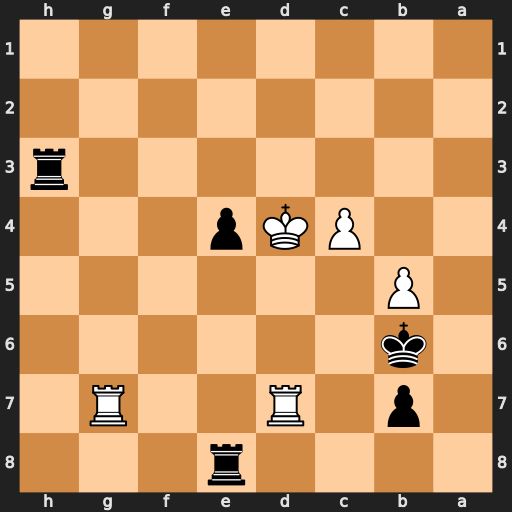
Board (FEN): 4r3/1p1R2R1/1k6/1P6/2PKp3/7r/8/8
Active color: b
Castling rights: -
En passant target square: -
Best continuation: Rd3#